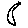
Label: moon